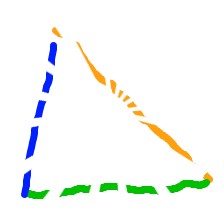
Shape: triangle